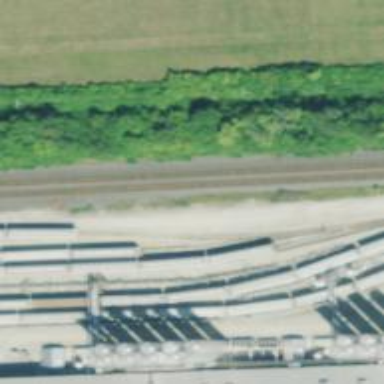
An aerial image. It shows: Rail spur service.